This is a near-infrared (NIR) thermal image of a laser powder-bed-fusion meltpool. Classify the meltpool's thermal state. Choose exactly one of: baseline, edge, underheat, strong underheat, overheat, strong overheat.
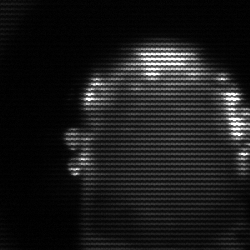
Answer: baseline